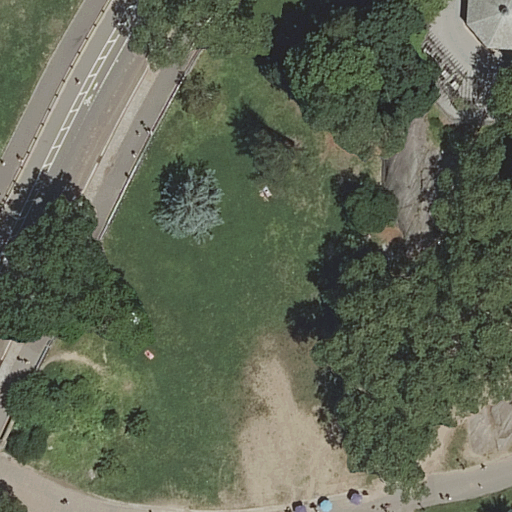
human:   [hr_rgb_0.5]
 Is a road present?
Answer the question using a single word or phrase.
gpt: yes

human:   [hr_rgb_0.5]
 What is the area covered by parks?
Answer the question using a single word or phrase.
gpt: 10625m2

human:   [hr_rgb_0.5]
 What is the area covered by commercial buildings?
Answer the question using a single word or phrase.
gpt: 0m2

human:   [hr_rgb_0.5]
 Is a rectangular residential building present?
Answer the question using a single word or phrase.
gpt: yes

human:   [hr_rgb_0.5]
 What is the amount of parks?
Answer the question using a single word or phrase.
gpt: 1

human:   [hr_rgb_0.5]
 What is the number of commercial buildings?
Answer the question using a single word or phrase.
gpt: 0

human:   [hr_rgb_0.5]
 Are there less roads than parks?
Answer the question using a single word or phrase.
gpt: no

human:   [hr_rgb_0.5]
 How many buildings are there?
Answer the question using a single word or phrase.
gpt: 1

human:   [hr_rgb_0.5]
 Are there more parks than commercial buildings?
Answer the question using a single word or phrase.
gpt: yes

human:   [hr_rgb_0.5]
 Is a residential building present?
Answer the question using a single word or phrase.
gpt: yes

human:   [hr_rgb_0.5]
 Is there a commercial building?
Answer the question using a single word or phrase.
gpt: no

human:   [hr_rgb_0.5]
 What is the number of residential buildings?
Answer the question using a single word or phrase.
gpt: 1

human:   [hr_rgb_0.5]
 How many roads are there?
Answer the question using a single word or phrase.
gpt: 8

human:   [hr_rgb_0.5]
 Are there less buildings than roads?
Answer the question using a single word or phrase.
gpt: yes

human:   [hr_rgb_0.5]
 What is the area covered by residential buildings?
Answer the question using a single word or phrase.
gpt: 55m2

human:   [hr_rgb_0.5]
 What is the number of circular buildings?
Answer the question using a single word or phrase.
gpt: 0

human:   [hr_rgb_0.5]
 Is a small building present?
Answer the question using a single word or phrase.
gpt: yes

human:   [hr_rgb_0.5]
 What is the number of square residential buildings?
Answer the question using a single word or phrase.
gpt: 0

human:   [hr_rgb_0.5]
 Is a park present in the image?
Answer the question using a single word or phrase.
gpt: yes

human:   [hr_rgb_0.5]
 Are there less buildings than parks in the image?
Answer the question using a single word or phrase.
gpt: no

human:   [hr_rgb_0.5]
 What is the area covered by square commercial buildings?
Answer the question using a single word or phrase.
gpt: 0m2

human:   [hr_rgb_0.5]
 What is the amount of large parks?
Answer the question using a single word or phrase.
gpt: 1

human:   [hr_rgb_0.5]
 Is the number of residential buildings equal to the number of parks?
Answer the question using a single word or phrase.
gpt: yes

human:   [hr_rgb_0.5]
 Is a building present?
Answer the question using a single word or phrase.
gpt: yes

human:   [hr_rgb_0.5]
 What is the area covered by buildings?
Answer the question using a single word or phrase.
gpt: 55m2

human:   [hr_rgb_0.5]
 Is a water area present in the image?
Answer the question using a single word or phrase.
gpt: no

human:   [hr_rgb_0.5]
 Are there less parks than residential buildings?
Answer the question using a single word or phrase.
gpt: no

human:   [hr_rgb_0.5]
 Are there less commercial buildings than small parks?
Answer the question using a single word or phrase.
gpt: no

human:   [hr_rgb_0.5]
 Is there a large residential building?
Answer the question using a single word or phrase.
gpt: no

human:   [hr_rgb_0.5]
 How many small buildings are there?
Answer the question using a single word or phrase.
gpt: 1

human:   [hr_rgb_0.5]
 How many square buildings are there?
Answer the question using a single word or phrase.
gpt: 0

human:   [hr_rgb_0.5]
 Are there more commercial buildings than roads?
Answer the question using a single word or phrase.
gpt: no

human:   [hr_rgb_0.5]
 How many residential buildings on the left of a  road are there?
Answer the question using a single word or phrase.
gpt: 0

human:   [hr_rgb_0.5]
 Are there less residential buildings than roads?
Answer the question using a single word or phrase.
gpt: yes

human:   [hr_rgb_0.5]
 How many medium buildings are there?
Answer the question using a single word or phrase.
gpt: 0

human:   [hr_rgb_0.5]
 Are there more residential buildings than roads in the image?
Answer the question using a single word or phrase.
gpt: no

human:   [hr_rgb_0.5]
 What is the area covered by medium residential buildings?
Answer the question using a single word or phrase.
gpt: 0m2

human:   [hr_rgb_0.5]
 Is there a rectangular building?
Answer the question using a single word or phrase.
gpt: yes

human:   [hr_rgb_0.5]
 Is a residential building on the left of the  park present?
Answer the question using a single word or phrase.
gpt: no

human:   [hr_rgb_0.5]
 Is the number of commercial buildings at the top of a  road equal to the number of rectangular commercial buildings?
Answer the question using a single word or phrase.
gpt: yes

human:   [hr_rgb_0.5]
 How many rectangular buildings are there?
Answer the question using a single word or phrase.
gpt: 1

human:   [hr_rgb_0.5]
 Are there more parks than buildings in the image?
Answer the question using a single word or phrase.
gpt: no

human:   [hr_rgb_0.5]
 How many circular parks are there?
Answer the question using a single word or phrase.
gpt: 0

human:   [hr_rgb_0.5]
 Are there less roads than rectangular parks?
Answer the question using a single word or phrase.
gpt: no

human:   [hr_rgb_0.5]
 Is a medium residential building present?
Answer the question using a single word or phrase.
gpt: no

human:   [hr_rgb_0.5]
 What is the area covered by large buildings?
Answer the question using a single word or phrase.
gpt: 0m2

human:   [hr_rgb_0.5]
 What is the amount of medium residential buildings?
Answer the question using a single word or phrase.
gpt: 0

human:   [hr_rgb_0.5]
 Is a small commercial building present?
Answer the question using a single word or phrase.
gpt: no

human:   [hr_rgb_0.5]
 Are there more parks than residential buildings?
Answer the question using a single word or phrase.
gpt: no

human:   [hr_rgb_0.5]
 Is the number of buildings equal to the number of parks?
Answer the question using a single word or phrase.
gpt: yes

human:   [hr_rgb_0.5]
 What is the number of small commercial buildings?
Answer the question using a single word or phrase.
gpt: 0

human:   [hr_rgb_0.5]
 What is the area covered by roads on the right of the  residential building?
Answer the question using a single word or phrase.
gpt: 0m2

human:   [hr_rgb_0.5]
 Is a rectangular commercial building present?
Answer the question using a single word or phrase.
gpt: no

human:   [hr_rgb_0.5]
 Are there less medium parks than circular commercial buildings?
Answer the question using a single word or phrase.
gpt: no

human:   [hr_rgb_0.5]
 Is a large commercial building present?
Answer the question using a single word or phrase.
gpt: no

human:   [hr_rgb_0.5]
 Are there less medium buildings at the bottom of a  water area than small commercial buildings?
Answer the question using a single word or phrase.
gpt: no

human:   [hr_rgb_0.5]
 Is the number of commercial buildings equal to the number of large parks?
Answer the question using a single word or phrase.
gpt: no

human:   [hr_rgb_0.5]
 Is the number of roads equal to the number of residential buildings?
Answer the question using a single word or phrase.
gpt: no

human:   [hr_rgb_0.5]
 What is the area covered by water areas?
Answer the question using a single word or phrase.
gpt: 0m2

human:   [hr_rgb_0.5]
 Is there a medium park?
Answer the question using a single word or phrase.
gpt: no

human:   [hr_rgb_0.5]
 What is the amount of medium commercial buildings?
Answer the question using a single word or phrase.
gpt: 0

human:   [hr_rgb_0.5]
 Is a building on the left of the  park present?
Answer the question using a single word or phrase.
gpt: no

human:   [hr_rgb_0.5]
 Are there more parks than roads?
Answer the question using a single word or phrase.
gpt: no

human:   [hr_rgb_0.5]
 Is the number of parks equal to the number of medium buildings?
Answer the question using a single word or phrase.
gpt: no